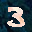
Label: 3